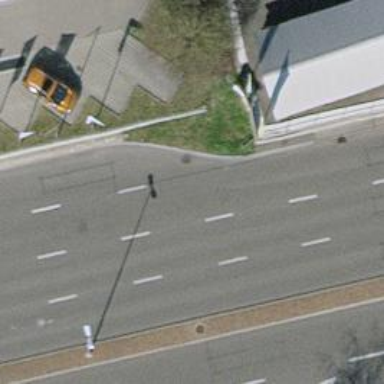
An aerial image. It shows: Primary road with asphalt surface. There is separate sidewalk.